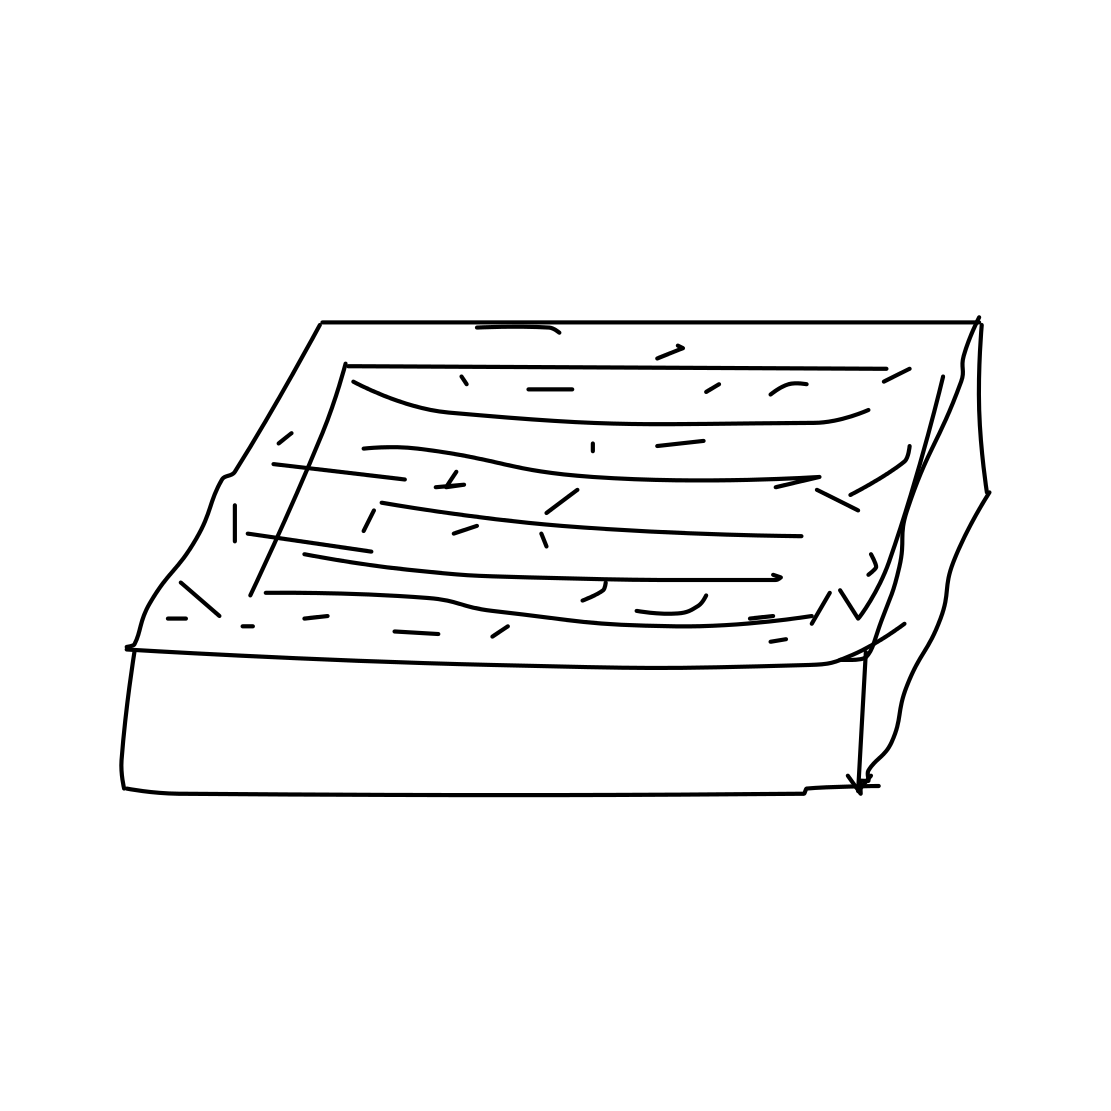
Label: cake